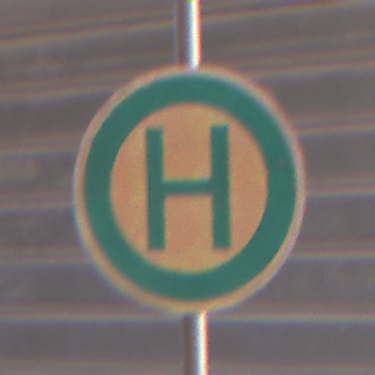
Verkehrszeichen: Haltestelle
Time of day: MorningAfternoon
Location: Outdoor (Urban)
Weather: Clear
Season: NotSpecified
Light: Natural